Interaction volume radius: 5 \u00c5
Interaction volume height: 30 \u00c5
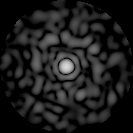
Disorder parameter: 0.8507